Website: slack
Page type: billing-address
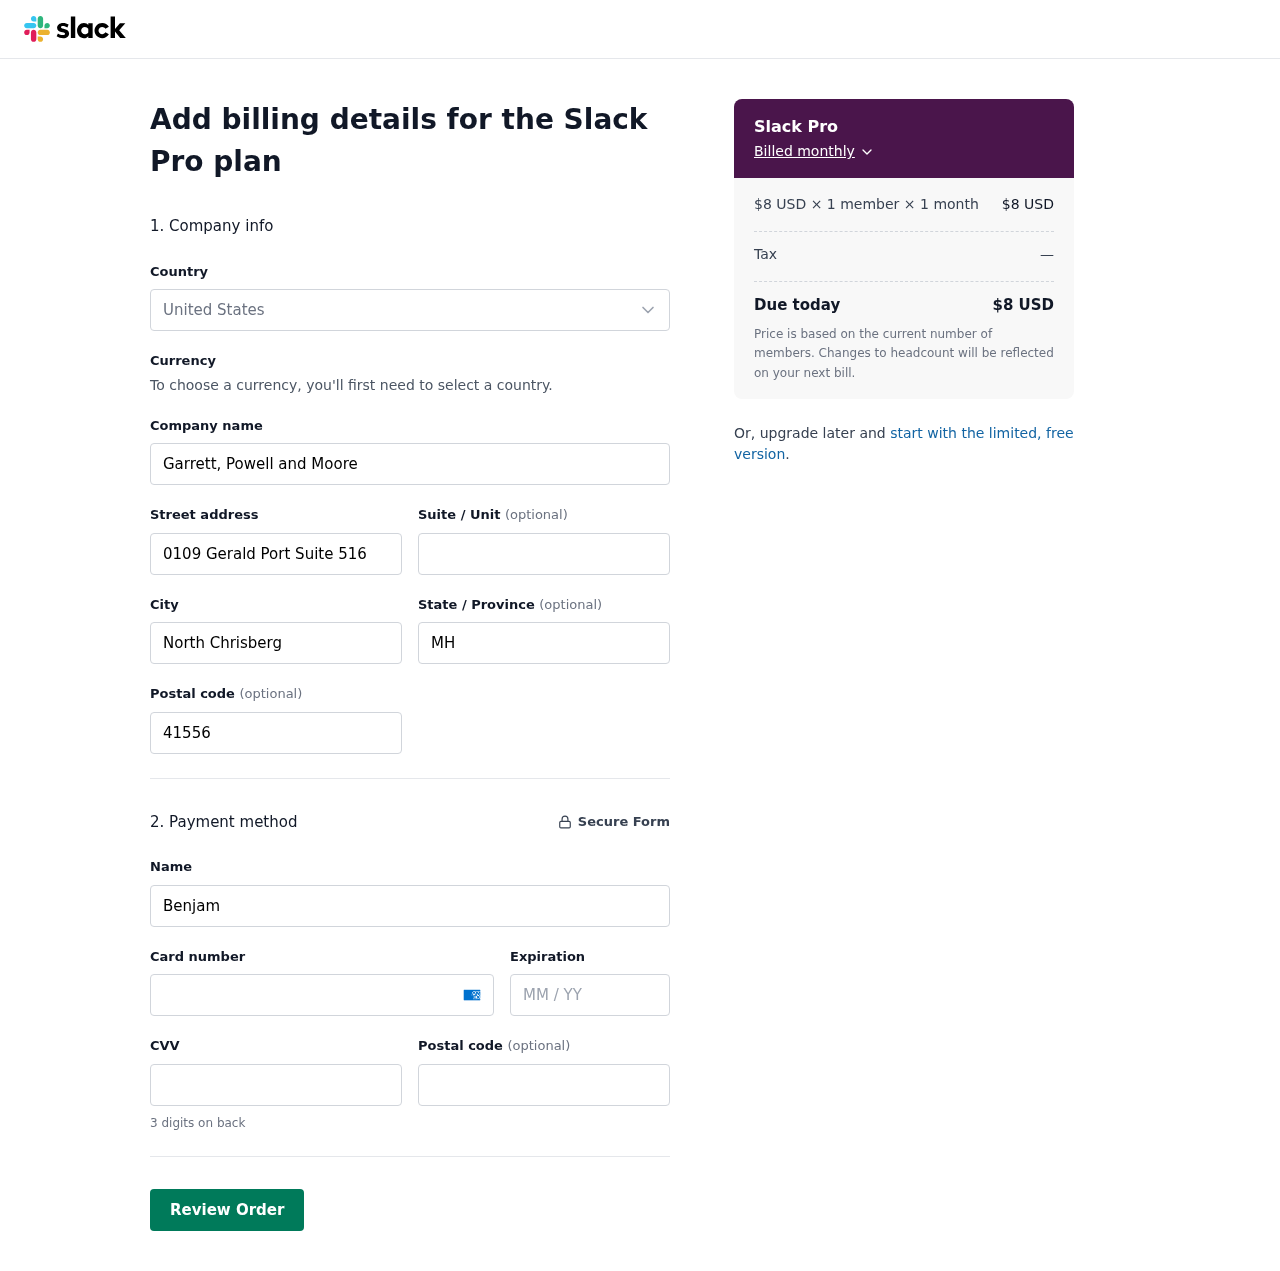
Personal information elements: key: PII_CARD_CVV
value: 4053
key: PII_CARD_EXPIRY
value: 02/30
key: PII_CARD_NUMBER
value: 3790 9242 6285 730
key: PII_CITY
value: North Chrisberg
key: PII_COMPANY
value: Garrett, Powell and Moore
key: PII_COUNTRY
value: United States
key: PII_FULLNAME
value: Benjamin Johnson
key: PII_POSTCODE
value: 41556
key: PII_STATE
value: MH
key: PII_STREET
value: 0109 Gerald Port Suite 516
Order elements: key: ORDER_PLAN_PRICE
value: $8 USD
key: ORDER_NUM_MEMBERS
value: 1 member
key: ORDER_NUM_MONTHS
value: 1 month
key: ORDER_SUBTOTAL
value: $8 USD
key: ORDER_TAX
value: —
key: ORDER_TOTAL
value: $8 USD